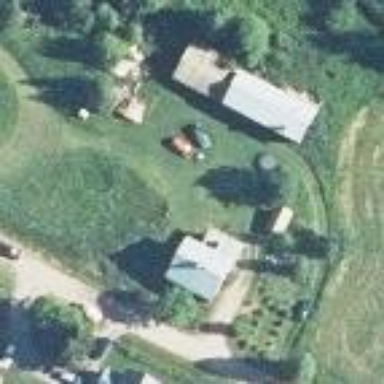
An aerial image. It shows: Farmyard area.